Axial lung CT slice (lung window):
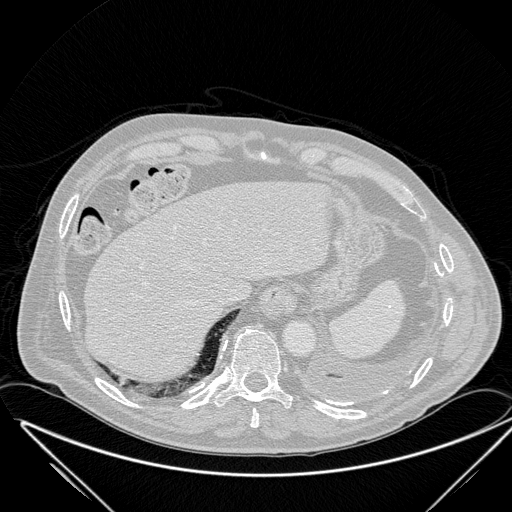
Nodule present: no